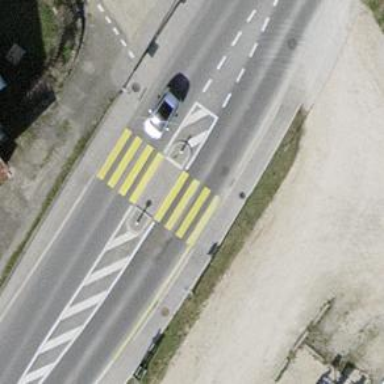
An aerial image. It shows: Uncontrolled crossing with central island on the road.